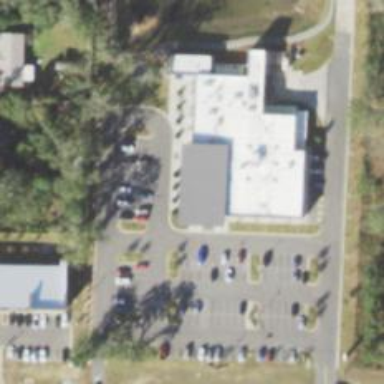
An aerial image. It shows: Parking space is available.